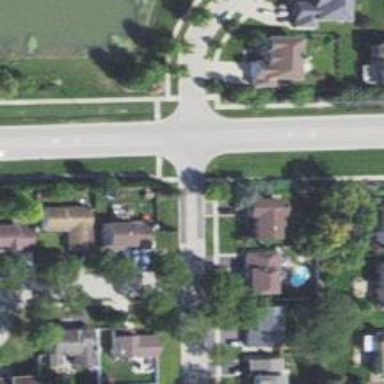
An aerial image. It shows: Residential road with asphalt surface and separate sidewalk.